Field crop: maize
Growth stage: 2
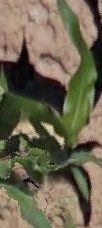
Species: maize